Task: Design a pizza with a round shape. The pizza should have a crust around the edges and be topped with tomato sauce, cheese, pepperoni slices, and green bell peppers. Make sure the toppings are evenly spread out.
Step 597:
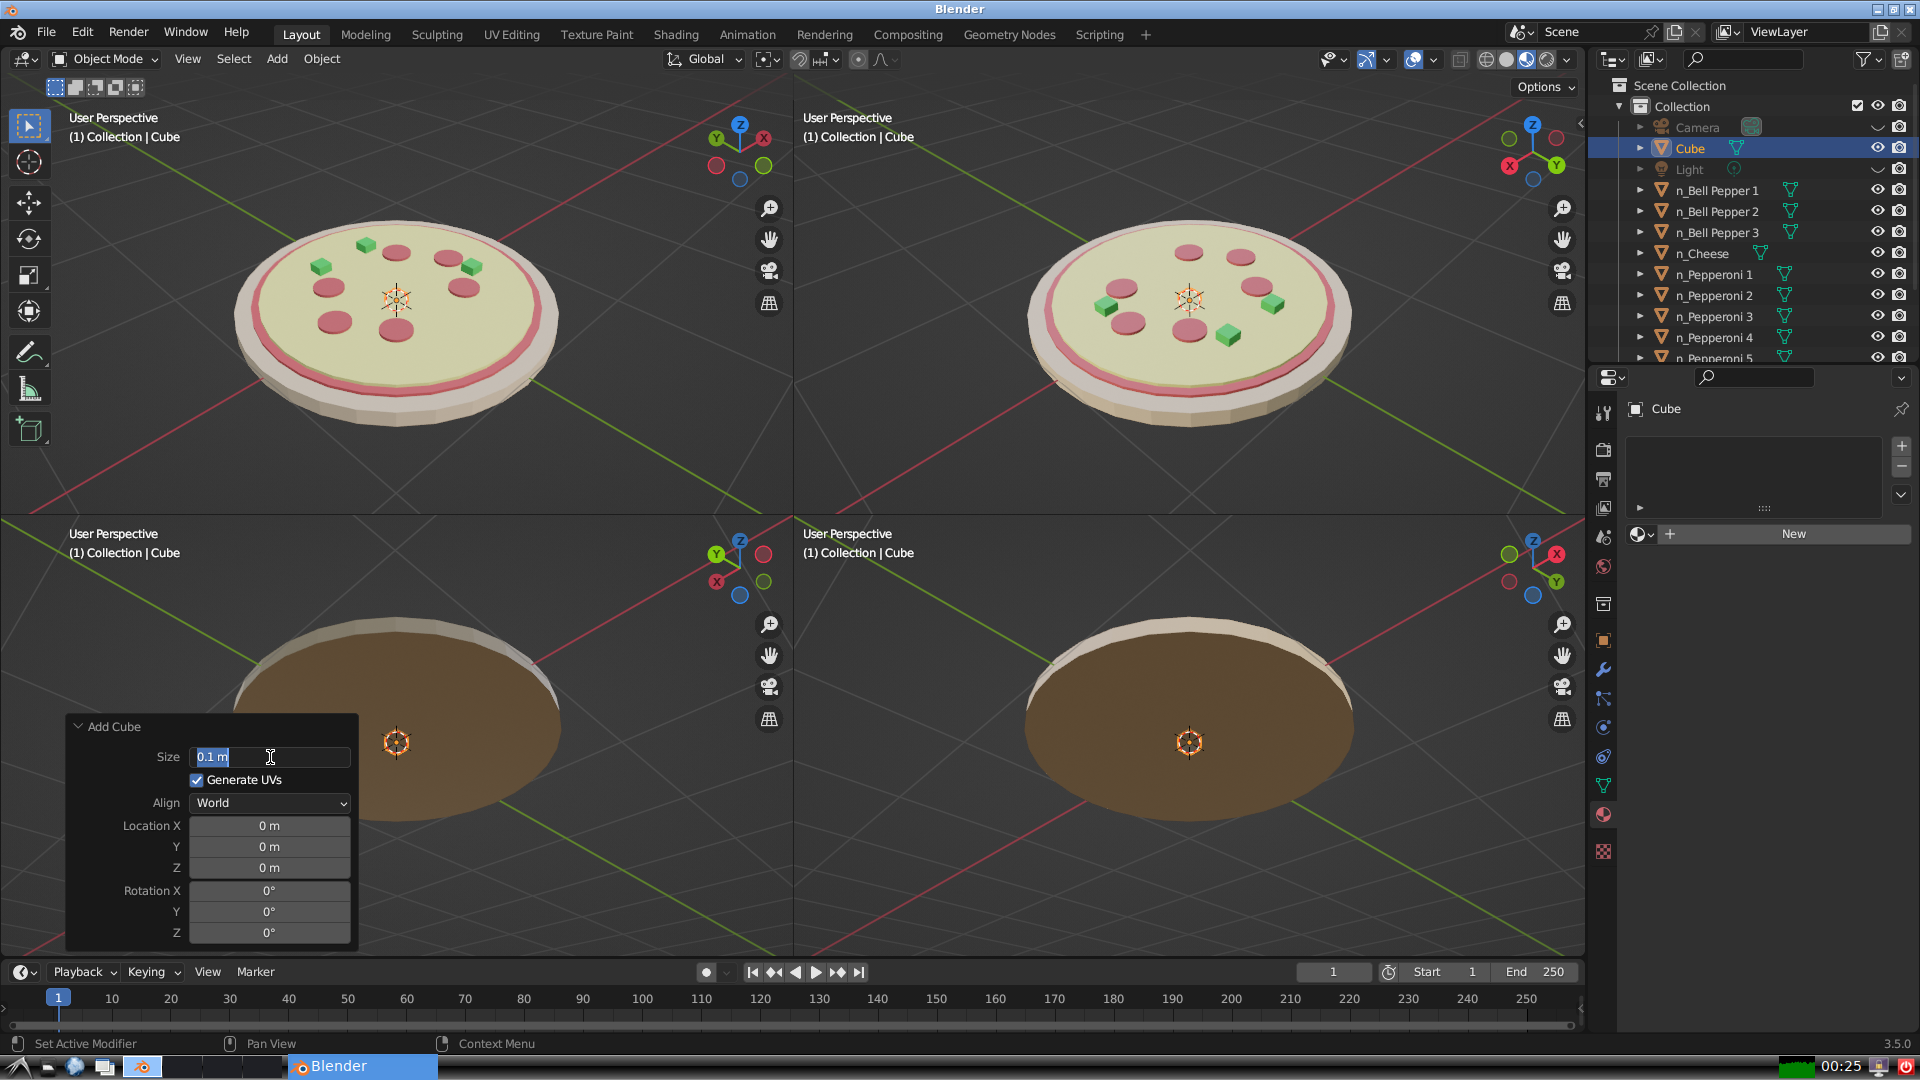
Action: input_text: 0.1